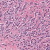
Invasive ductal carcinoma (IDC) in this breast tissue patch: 1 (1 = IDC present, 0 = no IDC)